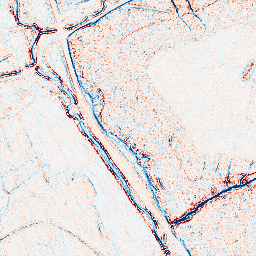
Category: edge_preserving
Decomposition family: bilateral
Decomposition parameters: d: 5
sigma_color: 25
sigma_space: 150
Upsampling method: sinc_hamming
Upsampling parameters: scale: 8
kernel_size: 16
Upsampling scale: 8